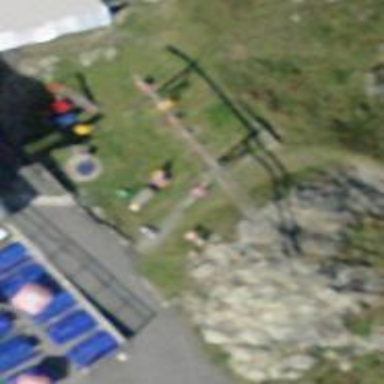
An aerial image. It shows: Playground area for leisure activities on the land.